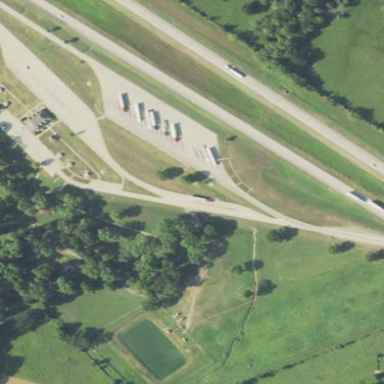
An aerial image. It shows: Rest area on the road.